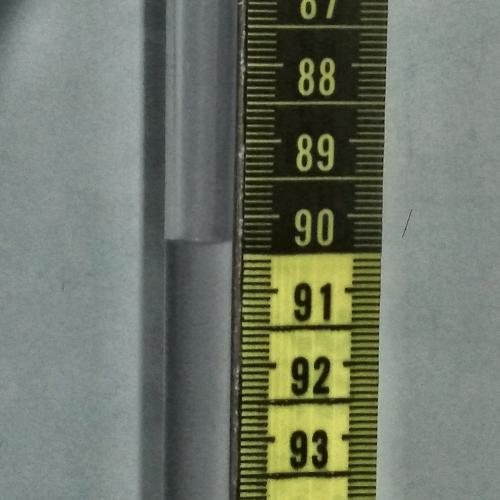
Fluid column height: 90.3 cm